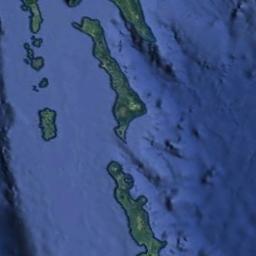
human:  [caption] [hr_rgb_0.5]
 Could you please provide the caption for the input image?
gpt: The archipelago with some islands of different sizes has dense vegetation .

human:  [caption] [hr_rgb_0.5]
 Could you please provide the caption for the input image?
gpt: There are many islands of different sizes .

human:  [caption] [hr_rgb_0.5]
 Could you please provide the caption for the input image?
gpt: An island resembling a circle is covered with plants, And the ocean around it is light blue .

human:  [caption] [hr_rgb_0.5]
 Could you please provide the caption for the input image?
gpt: A group of green islands on the blue sea .

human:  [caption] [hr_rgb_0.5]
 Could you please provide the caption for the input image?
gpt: There are several green islands on a blue sea .